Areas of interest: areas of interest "Pearl and Jade Office"
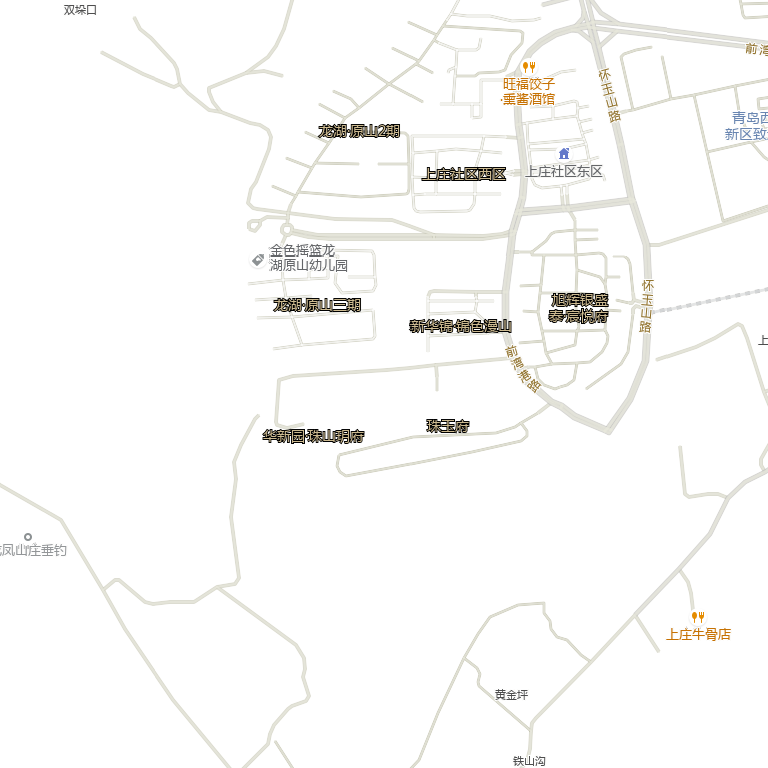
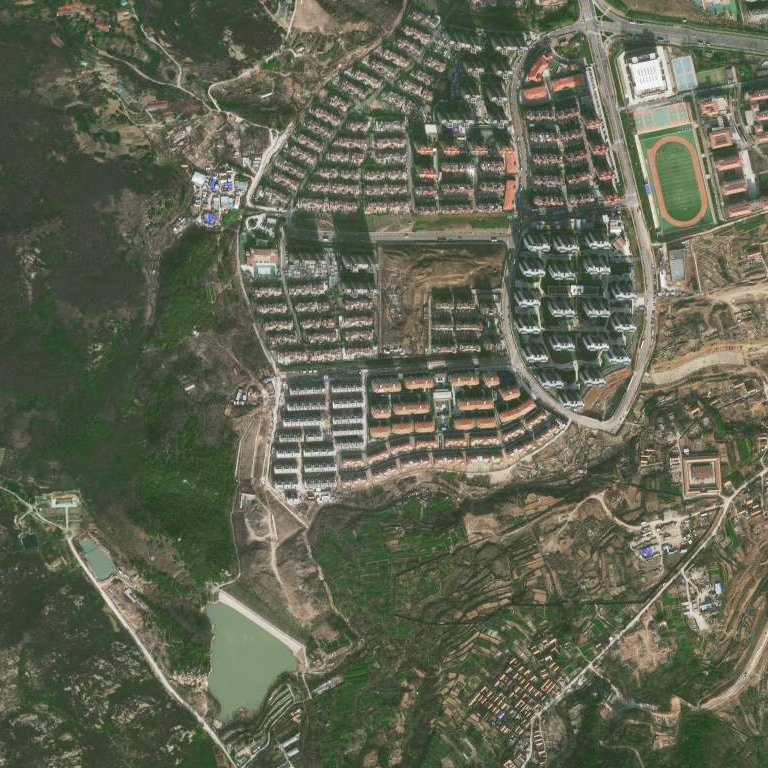